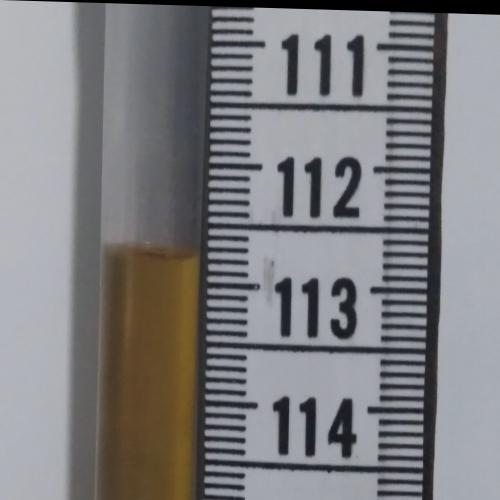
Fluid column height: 112.8 cm